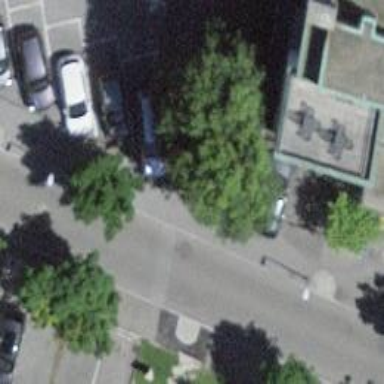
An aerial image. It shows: Charging station.